Question: This is turing into a bit of a brain buster, but I assume there is a very simple and efficient method to do this.
In my app I have views laid out in a grid. Views can be moved to any location via gesture. The problem is making the view sort to just the right location after the gesture event. Basically I am doing this. Works sort of but not correct yet.
: the tag of the views will always update to the current position of the view in the grid.
Below is the code I am using to sort, and here is <URL>.
'''
-(void)sortViews:(UIView*)myView {
__block int newIndex;
// myView is the view that was moved.
[viewsArray removeObject:myView];
[viewsArray enumerateObjectsUsingBlock:^(UIView *view, NSUInteger idx, BOOL *stop){
if (myView.center.x > view.center.x) {
if (myView.center.y > view.center.y) {
newIndex = view.tag -1;
*stop = YES;
} else {
newIndex = view.tag +1;
*stop = YES;
}
} else if (myView.center.x < view.center.x) {
if (myView.center.y > view.center.y) {
newIndex = view.tag -1;
*stop = YES;
} else {
newIndex = view.tag +1;
*stop = YES;
}
}
}];
if (newIndex < 0) {
newIndex = 0;
} else if (newIndex > 5) {
newIndex = 5;
}
[viewsArray insertObject:myView atIndex:newIndex];
[UIView animateWithDuration:.4 animations:^{
[self arrangeGrid];
}];
}
'''

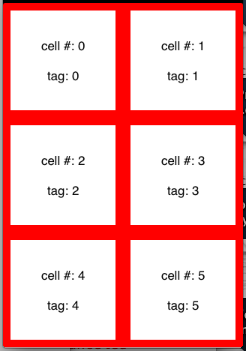
Answer: Found an easier solution that seems to work just fine. I replace the code within the viewsArray enumeration with this:
'''
if (CGRectContainsPoint(view.frame, myView.center)) {
newIndex = view.tag;
*stop = YES;
}
'''